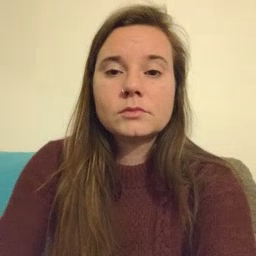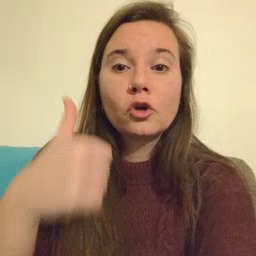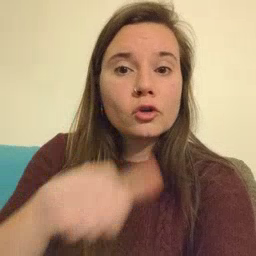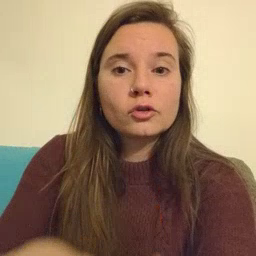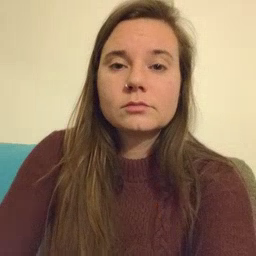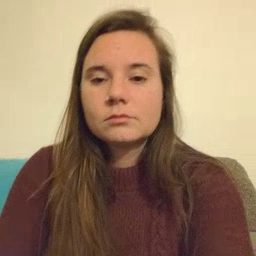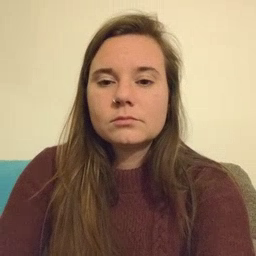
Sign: girl